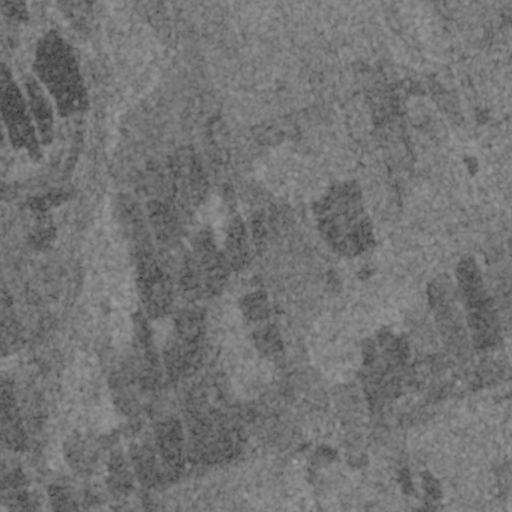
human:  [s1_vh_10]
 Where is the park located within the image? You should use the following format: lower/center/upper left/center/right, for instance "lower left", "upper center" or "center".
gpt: The park is located in the upper right of the image.
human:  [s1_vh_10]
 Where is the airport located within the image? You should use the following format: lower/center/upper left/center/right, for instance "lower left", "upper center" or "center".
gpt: There is no airport in the image.

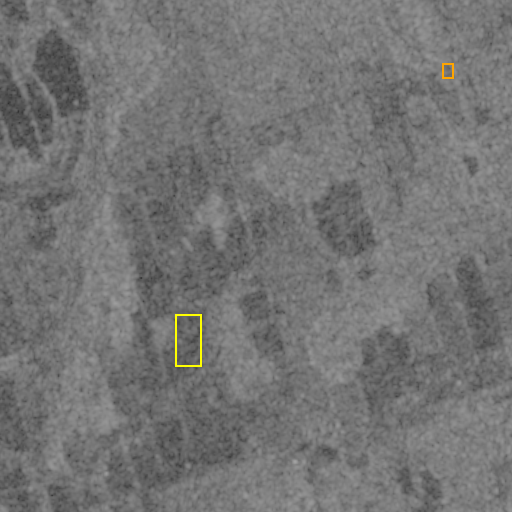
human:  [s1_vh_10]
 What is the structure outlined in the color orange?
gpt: The structure outlined in orange is a park.
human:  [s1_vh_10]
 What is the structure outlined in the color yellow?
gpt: The structure outlined in yellow is a building.
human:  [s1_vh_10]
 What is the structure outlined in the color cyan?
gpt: There is no cyan outline.